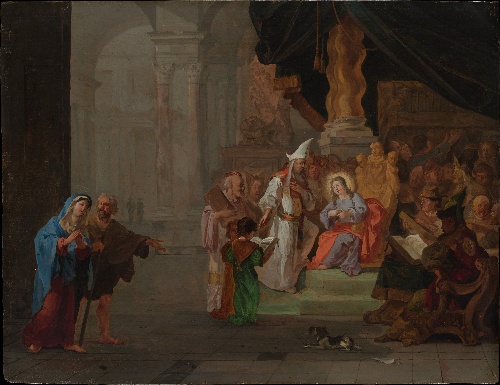
Title: Christ among the Doctors
Artist: Abraham Hondius
Artist bio: Dutch, Rotterdam ca. 1631–1691 London
Date: 1668
Object type: Painting
Classification: Paintings
Medium: Oil on wood
Dimensions: 15 x 19 1/2 in. (38.1 x 49.5 cm)
Department: European Paintings
Credit line: Gift of Dr. and Mrs. Carl F. Culicchia, 1974
Accession year: 1974
Repository: Metropolitan Museum of Art, New York, NY
Tags: Men|Women|Reading|Dogs|Christ